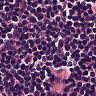
Metastatic tissue present: no